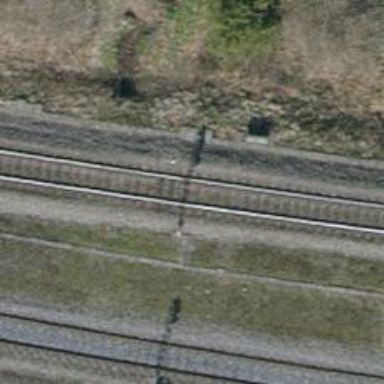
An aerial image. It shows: Single-track electrified railway with contact line.